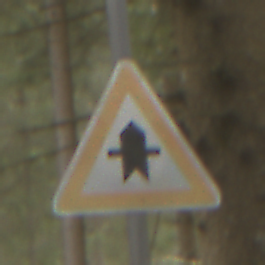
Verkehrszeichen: Vorfahrt
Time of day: MorningAfternoon
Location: Outdoor (Nature)
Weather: Overcast
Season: Winter
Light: Natural